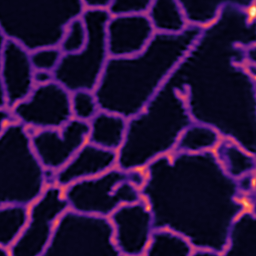
Label: Super-resolution ER image